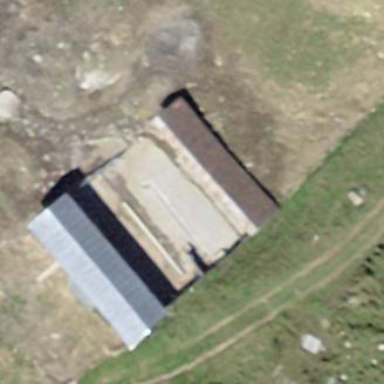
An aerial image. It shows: Farm building.